Question: # Question
What do the "S", "T" and "Pr" icons that appear in the "auto completion box" in Swift playground mean? Are there other kinds?
Thanks!

# Answer (for search engine indexing)
'''
C : Classes
Pr : Protocols
f : Functions
S : Structs
U : Unions
E : Enums
T : Types
V : Globals
'''
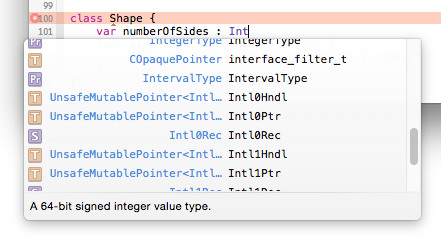
Answer: These are the same abbreviations that appear in the Symbol navigator, where they are defined for you (as the attached screen shot shows):

Thus, as the table tells you, C means class, Pr means protocol, and so on.